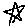
Label: star